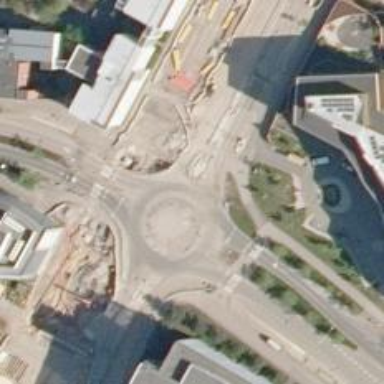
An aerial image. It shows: Tertiary road with asphalt surface leading to roundabout.